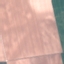
Label: AnnualCrop